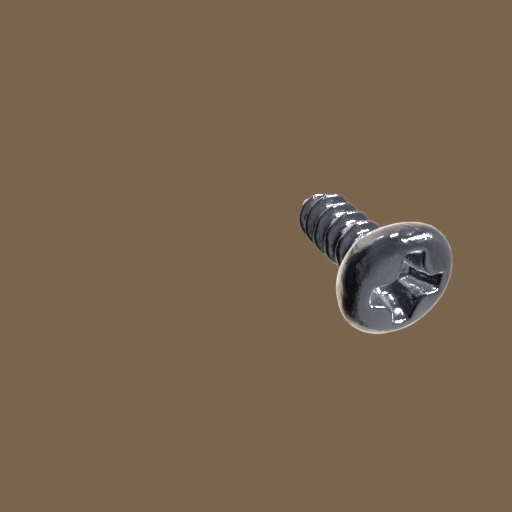
Label: screw